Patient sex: F
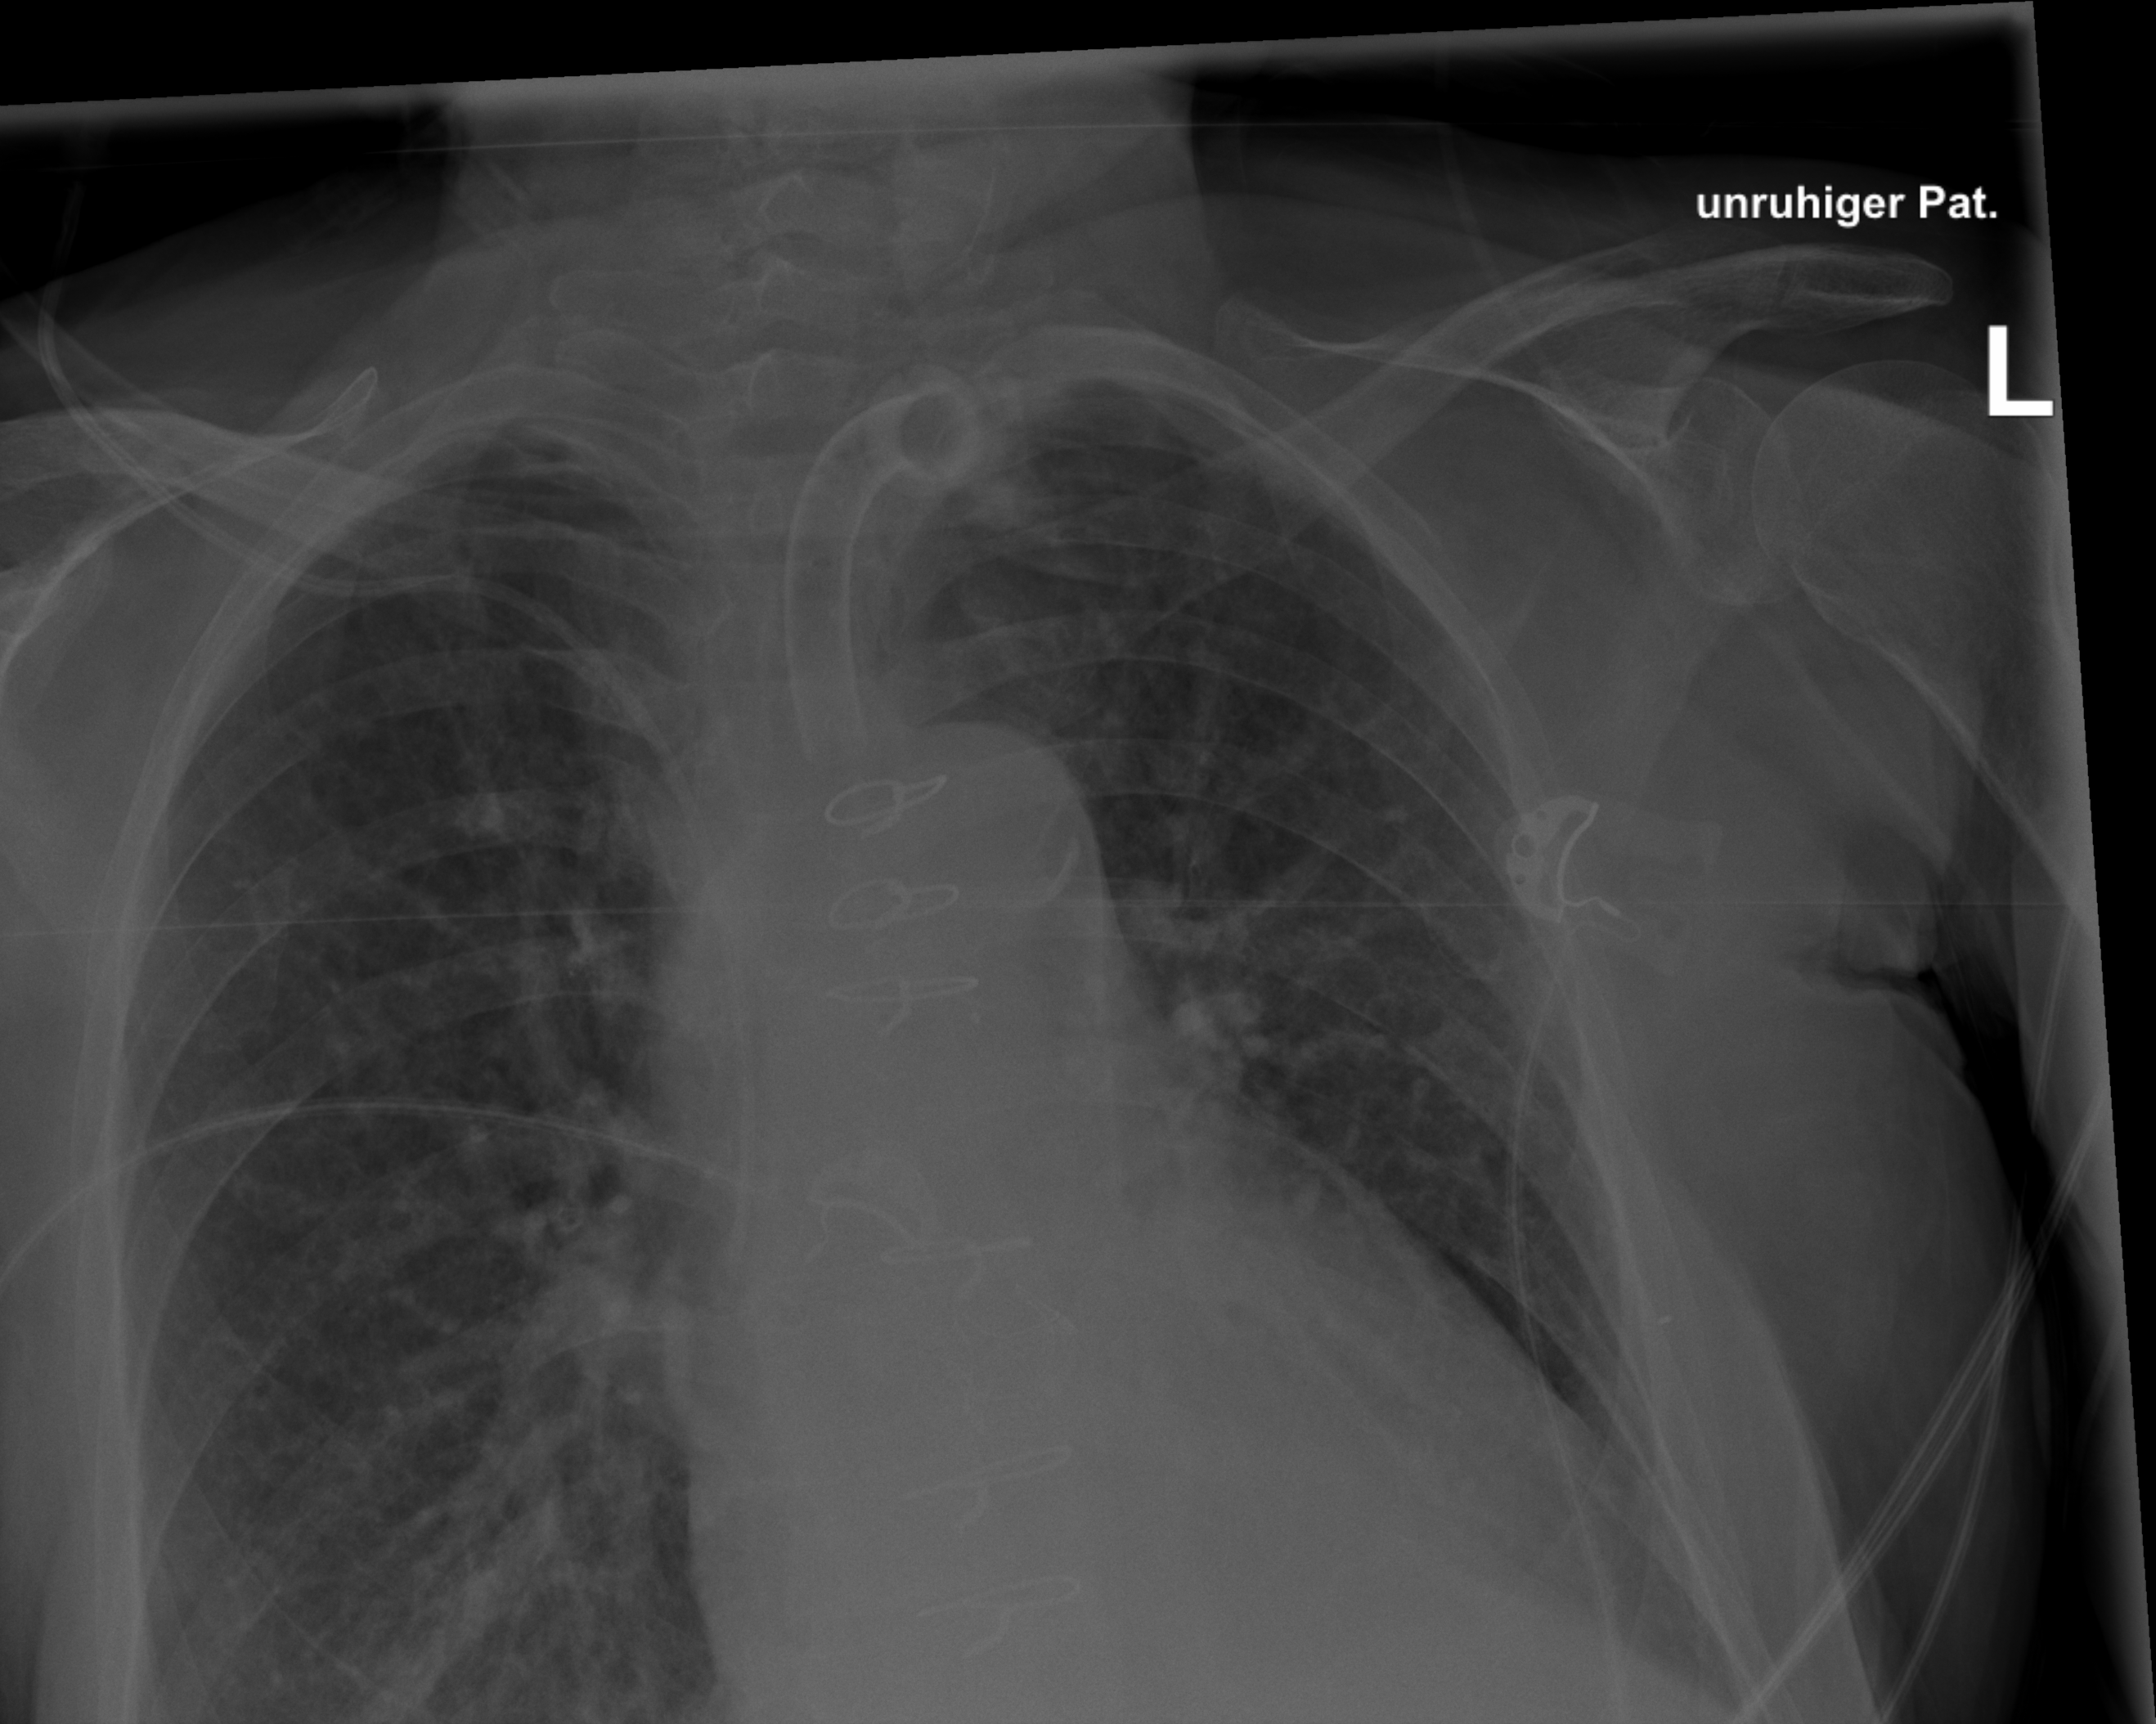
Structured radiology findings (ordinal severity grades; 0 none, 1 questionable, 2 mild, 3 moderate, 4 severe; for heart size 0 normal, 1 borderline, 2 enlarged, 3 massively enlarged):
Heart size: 2
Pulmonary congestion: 2
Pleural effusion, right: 0
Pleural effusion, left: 0
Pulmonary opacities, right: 2
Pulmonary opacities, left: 0
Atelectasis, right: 0
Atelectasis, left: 0